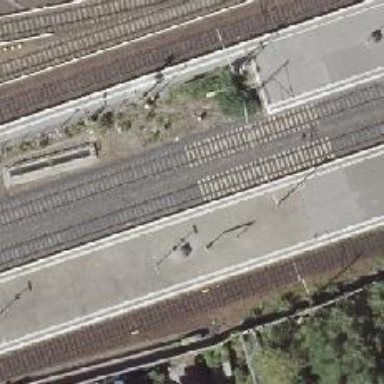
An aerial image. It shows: Bridge over electrified railway with contact lines.